【题型】解答题　【知识点】解析几何　【难度】medium
设有椭圆 \(E: \dfrac{x^2}{a^2} + \dfrac{y^2}{b^2} = 1 \ (a > b > 0)\) 和直线 \(l: 3x + 4y - 25 = 0\)。椭圆 \(E\) 的左、右焦点分别为 \(F_1(-5,0)\)、\(F_2(5,0)\)。\(P\) 是 \(E\) 上位于第一象限内的一点。

(1) 当 \(b = 2\) 时，求椭圆 \(E\) 的离心率；

(2) 若 \(\overrightarrow{F_1P} \cdot \overrightarrow{F_2P} = 0\) 且点 \(P\) 在直线 \(l\) 上，求 \(a\) 的值；

(3) 设点 \(P\) 满足 \(|PF_1| + |PF_2| + d = \dfrac{62}{5}\)，其中 \(d\) 是点 \(P\) 到 \(l\) 的距离。当 \(a\) 变化时，求 \(d\) 的最小值。
【解答】
【详解】（1）由题可知，\(c = 5, b = 2\)，\\
\(\therefore a = \sqrt{b^2 + c^2} = \sqrt{25 + 4} = \sqrt{29}\)，\\
所以椭圆 \(E\) 的离心率为 \(e = \dfrac{c}{a} = \dfrac{5}{\sqrt{29}} = \dfrac{5\sqrt{29}}{29}\)。

\vspace{0.5em}

（2）如图，设 \(P(x_0, y_0)\)，\(\therefore \overrightarrow{F_1P} = (x_0 - 5, y_0)\)，\(\overrightarrow{F_2P} = (x_0 + 5, y_0)\)，\\
\(\therefore \overrightarrow{F_1P} \cdot \overrightarrow{F_2P} = x_0^2 + y_0^2 - 25 = 0 \implies x_0^2 + y_0^2 = 25\)，\\
又 \(\because P \in l, \therefore 3x_0 + 4y_0 = 25\)，\\
\(\because P(x_0, y_0)\) 是第一象限上的点，\\
\(\therefore x_0, y_0 > 0\)，即解得 \(x_0 = 3, y_0 = 4, \therefore P(3,4)\)，\\
\(\therefore |PF_1| = \sqrt{(3 + 5)^2 + 4^2} = 4\sqrt{5}\)，\(|PF_2| = \sqrt{(3 - 5)^2 + 4^2} = 2\sqrt{5}\)，\\
由椭圆的定义知 \(PF_1 + PF_2 = 6\sqrt{5} = 2a\)，\(\therefore a = 3\sqrt{5}\)。

\vspace{0.5em}
（3）由椭圆的定义知 \(PF_1 + PF_2 = 2a\)。\\
\(\therefore d = \dfrac{62}{5} - 2a\)，设 \(P(a\cos\theta, b\sin\theta)\)，\\
对于每一个固定的 \(a\) 设点 \(P\) 到 \(l\) 的距离为 \(d_a(\theta)\)，\\
利用点到直线距离公式有 \(d_a(\theta) = \dfrac{|3a\cos\theta + 4b\sin\theta - 25|}{\sqrt{3^2 + 4^2}} = \dfrac{|3a\cos\theta + 4\sqrt{a^2 - 25}\sin\theta - 25|}{5}\)，\\
由辅助角公式得
\[
d_a(\theta) = \dfrac{\left|\sqrt{9a^2 + 16a^2 - 400}\cos(\theta - \varphi) - 25\right|}{5} = \dfrac{\left|5\sqrt{a^2 - 16}\cos(\theta - \varphi) - 25\right|}{5} = \left|\sqrt{a^2 - 16}\cos(\theta - \varphi) - 5\right|,
\]
\(\because P\) 是第一象限内的一点，\\
\(\therefore \theta \in \left(0, \dfrac{\pi}{2}\right)\)，注意到 \(\cos\varphi = \dfrac{3a}{5\sqrt{a^2 - 16}} > 0, \sin\varphi = \dfrac{4\sqrt{a^2 - 25}}{5\sqrt{a^2 - 16}} > 0\)，\\
\(\therefore \varphi\) 是第一象限的角，\\
设 \(\varphi \in \left(0, \dfrac{\pi}{2}\right)\)，\(\because d = \dfrac{62}{5} - 2a \implies a \leq \dfrac{31}{5}, \therefore \sqrt{a^2 - 16} \leq \dfrac{\sqrt{561}}{5} < 5\)，\\
\(\therefore\) 当 \(\theta = \varphi\) 时 \(d_a(\varphi) = \left|\sqrt{a^2 - 16} - 5\right| = 5 - \sqrt{a^2 - 16}\) 为 \(d\) 在固定 \(a\) 下的最小值，\\
由题意知 \(d = \dfrac{62}{5} - 2a\) 对于 \(\theta\) 有解，\\
\(\therefore \dfrac{62}{5} - 2a \geq 5 - \sqrt{a^2 - 16} \implies 2a - \dfrac{37}{5} \leq \sqrt{a^2 - 16}\)，\\
两边平方可得 \(4a^2 + \dfrac{1369}{25} - \dfrac{148a}{5} \leq a^2 - 16 \implies 75a^2 - 740a + 1769 \leq 0 \implies \dfrac{61}{15} \leq a \leq \dfrac{29}{5}\)，\\
要求 \(d = \dfrac{62}{5} - 2a\) 的最小值，即求 \(a\) 的最大值，\\
\(\therefore d_{\min} = \dfrac{62}{5} - \dfrac{58}{5} = \dfrac{4}{5}\)，当 \(a = \dfrac{29}{5}\) 时取到。
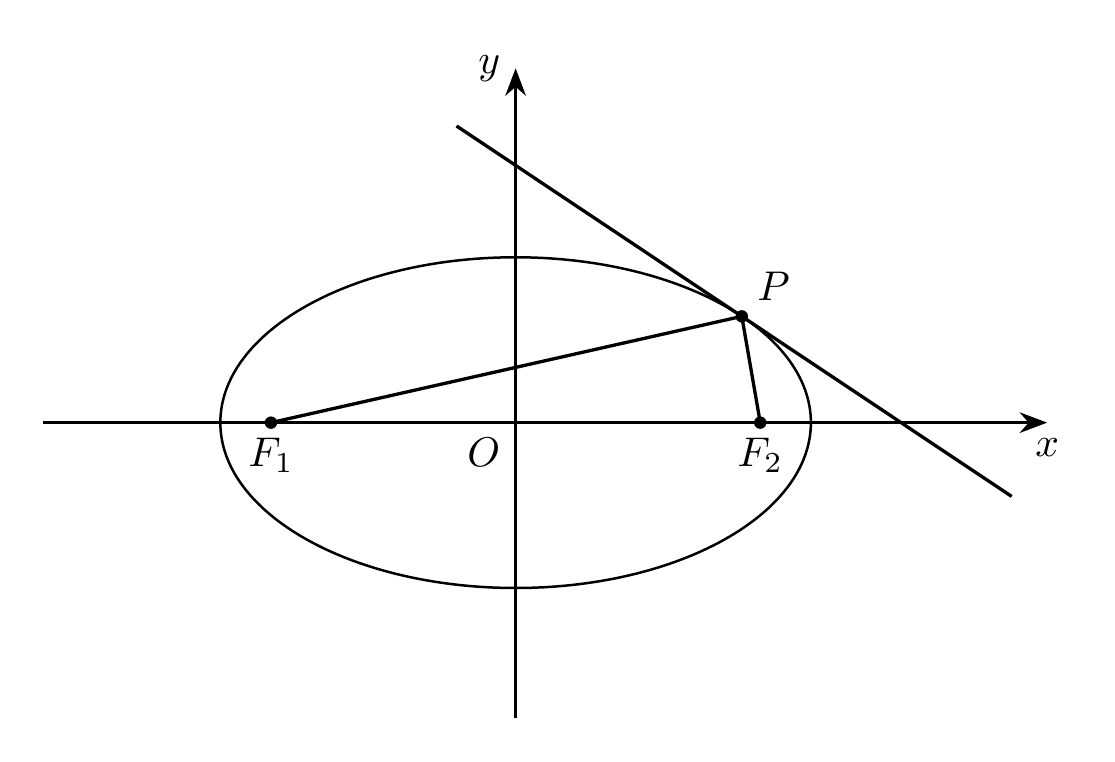